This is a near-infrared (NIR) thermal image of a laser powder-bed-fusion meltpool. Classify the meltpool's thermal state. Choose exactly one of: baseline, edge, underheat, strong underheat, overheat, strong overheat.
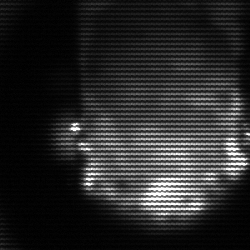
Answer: baseline